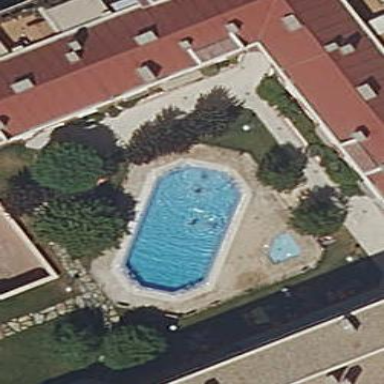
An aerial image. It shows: Swimming pool located in leisure land.